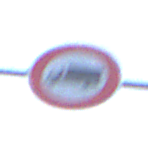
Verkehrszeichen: VerbotFuerKraftfahrzeugeUeberDreiKommaFuenfTonnen
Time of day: SunriseSunset
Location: Outdoor (RoadRail)
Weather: PartlyCloudy
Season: NotSpecified
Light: Natural